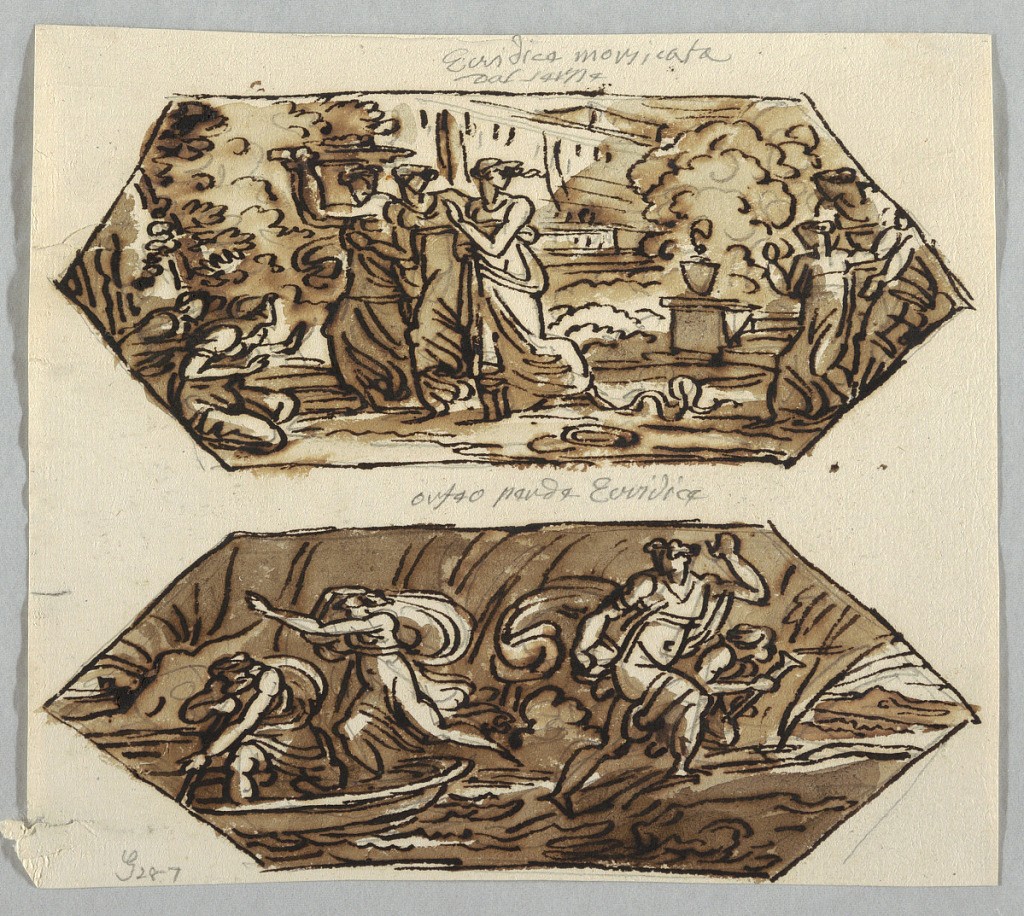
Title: Two Episodes with Orpheus and Eurydice
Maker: Felice Giani, Italian, 1758–1823
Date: About 1810
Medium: Pen and brown ink, brush and brown wash on cream laid paper
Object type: Drawing
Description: Horizontal rectangle. Top: Eurydice, walking with two companions in a park, treads upon a snake. At left and at right are women, looking on. | Bottom: Eurydice jumps into the boat of Charon as Orpheus turns his head back. He is accompanied by a child with the lyre.